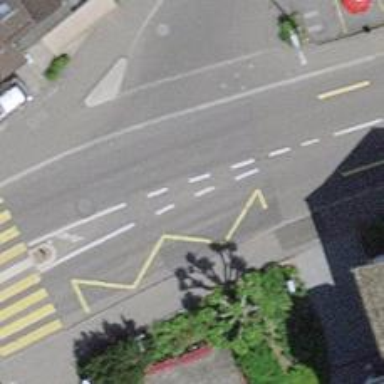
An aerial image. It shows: Public transport stop position.